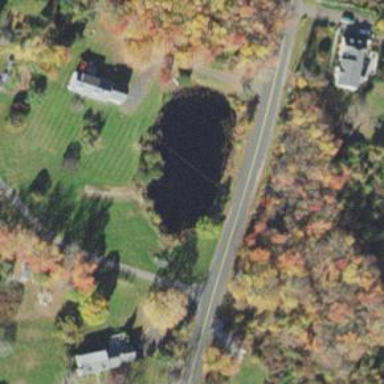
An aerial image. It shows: Pond surrounded by natural water.